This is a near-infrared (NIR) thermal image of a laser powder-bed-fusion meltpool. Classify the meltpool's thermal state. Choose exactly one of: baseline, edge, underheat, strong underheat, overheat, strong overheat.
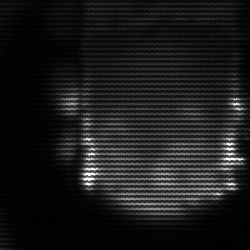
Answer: baseline